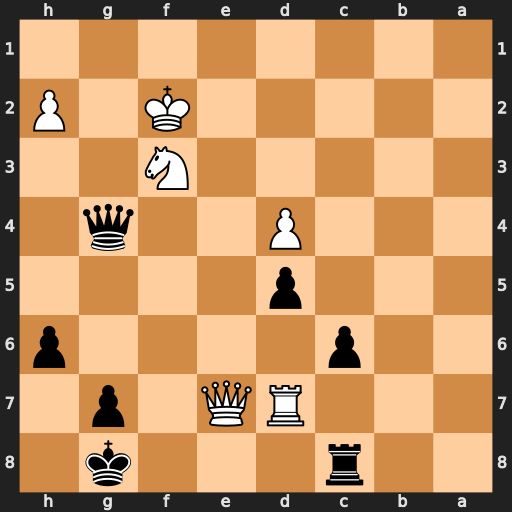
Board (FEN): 2r3k1/3RQ1p1/2p4p/3p4/3P2q1/5N2/5K1P/8
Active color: b
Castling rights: -
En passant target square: -
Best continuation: Rf8 Qxf8+ Kxf8